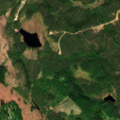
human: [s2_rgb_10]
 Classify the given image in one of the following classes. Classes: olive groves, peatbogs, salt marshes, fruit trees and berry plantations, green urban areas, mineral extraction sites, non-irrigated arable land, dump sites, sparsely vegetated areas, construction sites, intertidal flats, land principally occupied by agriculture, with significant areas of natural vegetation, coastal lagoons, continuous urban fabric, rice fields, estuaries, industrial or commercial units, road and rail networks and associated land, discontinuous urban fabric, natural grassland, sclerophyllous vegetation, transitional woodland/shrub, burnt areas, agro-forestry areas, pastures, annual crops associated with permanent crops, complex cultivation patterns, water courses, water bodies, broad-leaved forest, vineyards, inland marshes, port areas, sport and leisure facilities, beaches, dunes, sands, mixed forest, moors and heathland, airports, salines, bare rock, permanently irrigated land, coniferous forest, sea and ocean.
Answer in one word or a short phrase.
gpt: coniferous forest, mixed forest, transitional woodland/shrub